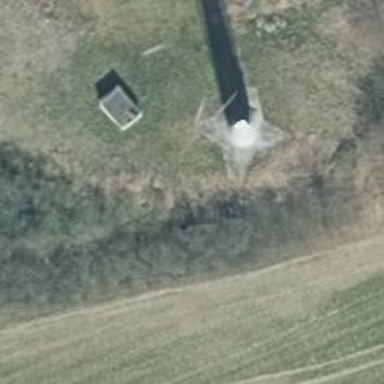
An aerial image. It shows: Wind generator powered by horizontal-axis wind turbine.